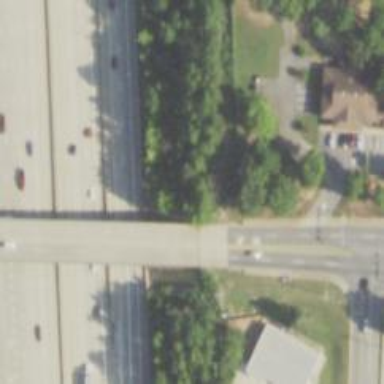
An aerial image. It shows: Viaduct bridge over tertiary road.